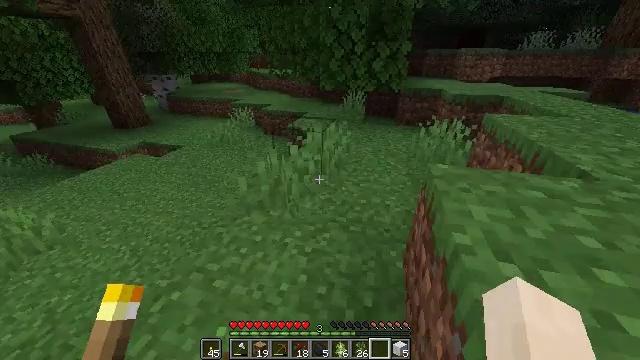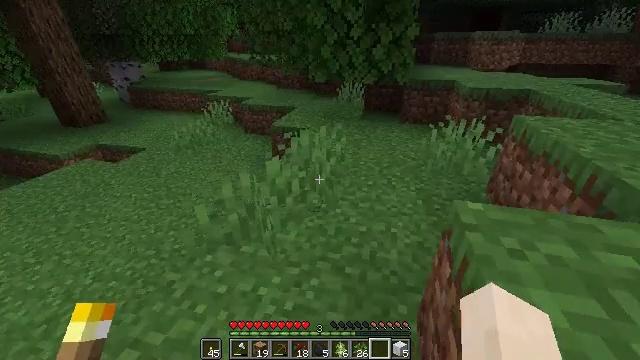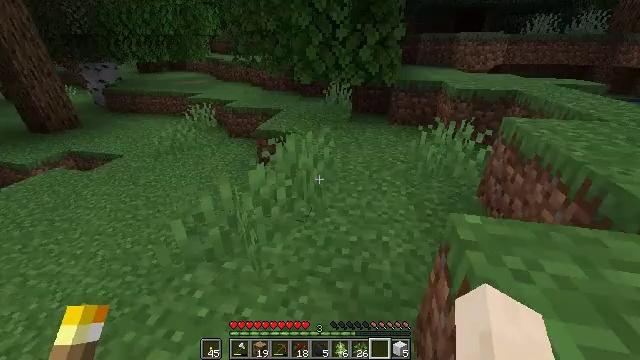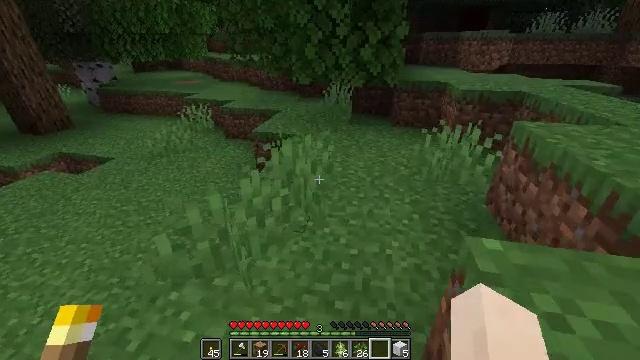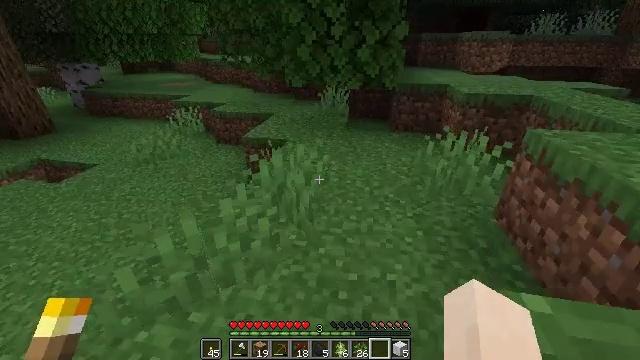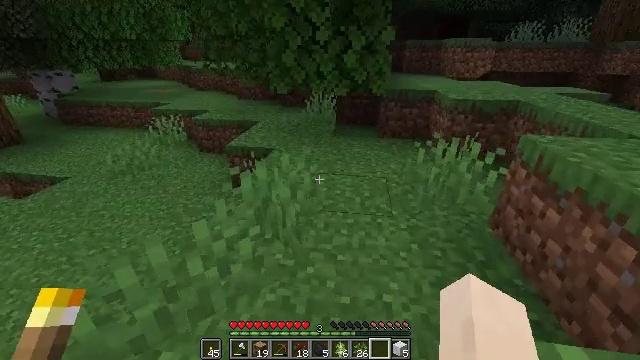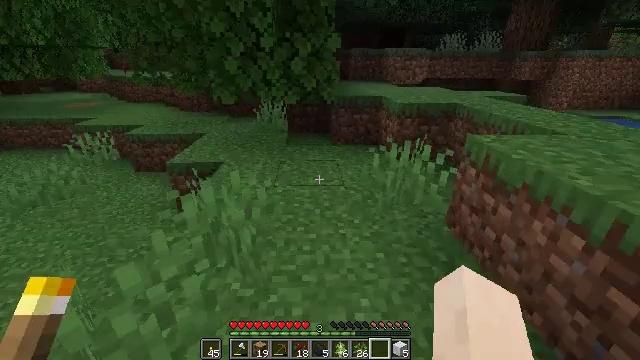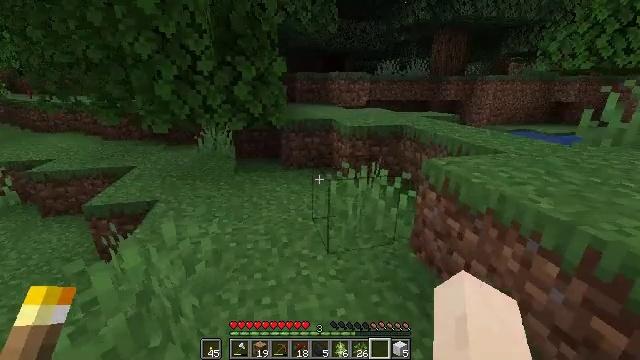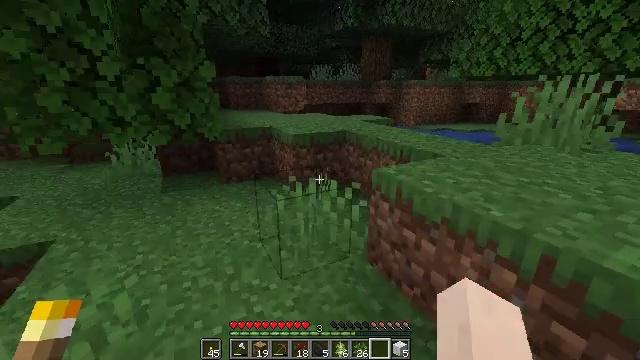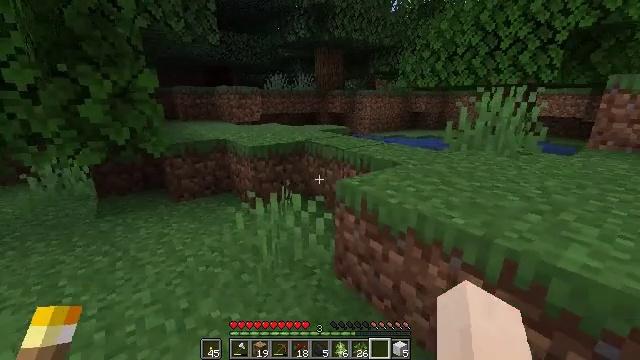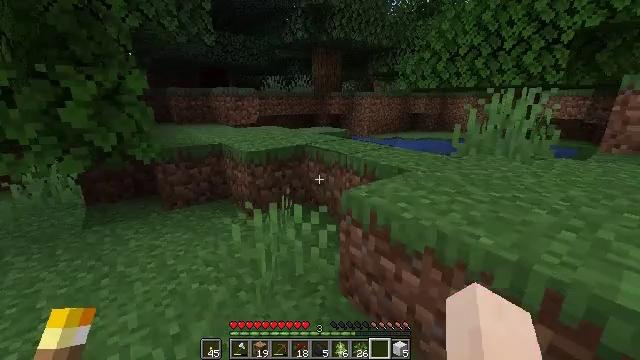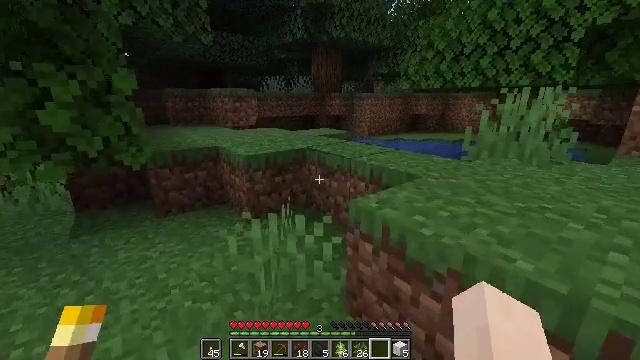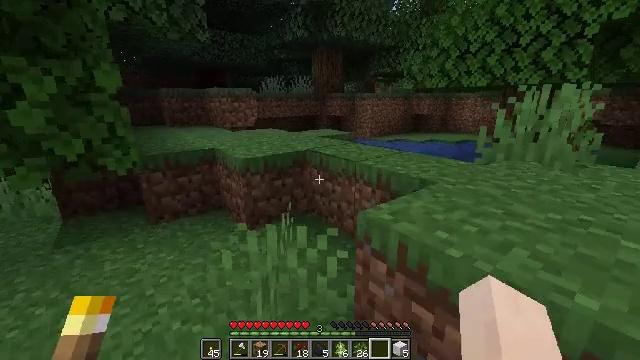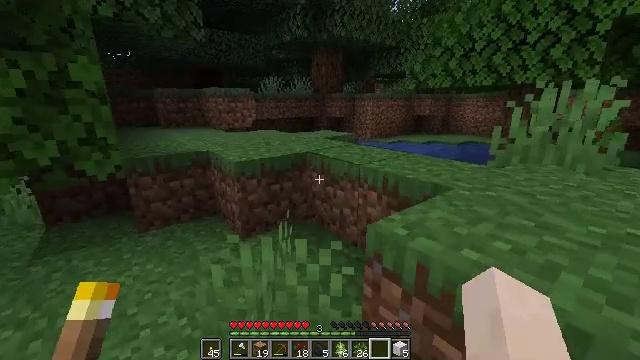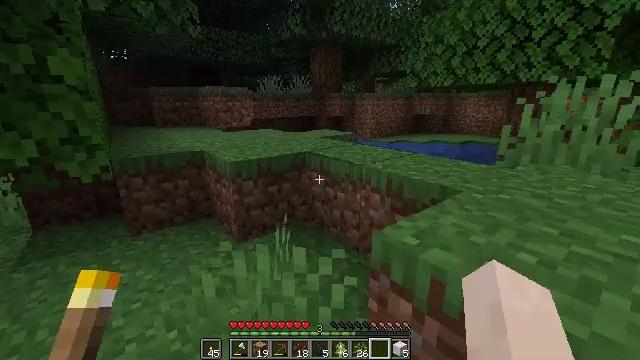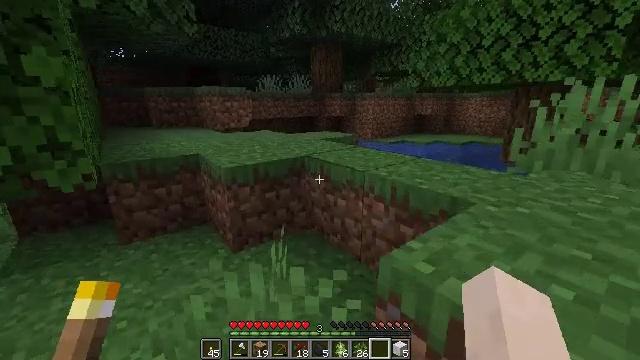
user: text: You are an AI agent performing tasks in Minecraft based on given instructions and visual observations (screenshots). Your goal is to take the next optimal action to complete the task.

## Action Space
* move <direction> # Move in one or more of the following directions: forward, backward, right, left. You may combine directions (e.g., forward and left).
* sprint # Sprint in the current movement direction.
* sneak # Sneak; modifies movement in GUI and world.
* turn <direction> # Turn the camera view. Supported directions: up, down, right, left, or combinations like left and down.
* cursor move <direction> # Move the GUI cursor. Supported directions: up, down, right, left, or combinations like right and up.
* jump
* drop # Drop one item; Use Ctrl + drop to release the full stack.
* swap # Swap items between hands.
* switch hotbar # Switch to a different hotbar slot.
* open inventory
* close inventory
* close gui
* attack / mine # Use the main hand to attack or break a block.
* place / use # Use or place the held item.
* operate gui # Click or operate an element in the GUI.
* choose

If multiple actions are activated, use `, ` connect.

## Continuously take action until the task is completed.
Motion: motion action
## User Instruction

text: Trim the tree by mining oak leaves.
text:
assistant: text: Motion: move forward, turn right
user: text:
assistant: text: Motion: move forward, turn right
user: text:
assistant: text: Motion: move forward
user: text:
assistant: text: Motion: move forward
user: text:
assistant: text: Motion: move forward, turn right and up
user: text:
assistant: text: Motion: move forward, turn right and up
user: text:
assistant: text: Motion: move forward, turn right and up
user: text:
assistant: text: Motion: move forward, turn right
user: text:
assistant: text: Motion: move forward, turn right and up
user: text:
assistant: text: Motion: move forward
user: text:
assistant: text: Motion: move forward
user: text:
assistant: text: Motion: move forward
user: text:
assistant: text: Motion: move forward
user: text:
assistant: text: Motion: move forward
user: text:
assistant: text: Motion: move forward
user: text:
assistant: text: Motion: move forward
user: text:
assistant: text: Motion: move forward
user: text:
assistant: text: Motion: move forward
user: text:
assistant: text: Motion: move forward
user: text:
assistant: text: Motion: move forward
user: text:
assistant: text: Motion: move forward
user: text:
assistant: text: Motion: move forward
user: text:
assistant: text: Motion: move forward, turn left
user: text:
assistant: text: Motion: move forward, turn left
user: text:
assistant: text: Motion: move forward, turn left and up, jump
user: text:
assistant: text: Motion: move forward, turn left, jump
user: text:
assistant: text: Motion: move forward, turn left, jump
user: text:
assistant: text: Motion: move forward, turn left, jump
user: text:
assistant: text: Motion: move forward, turn left
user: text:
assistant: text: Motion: move forward, turn left